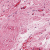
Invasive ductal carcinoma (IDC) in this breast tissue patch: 0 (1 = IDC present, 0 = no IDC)